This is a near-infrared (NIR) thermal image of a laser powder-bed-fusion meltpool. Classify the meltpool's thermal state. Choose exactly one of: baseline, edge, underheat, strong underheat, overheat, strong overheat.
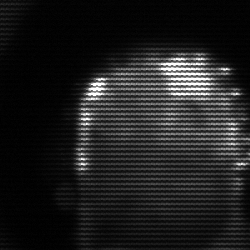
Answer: baseline